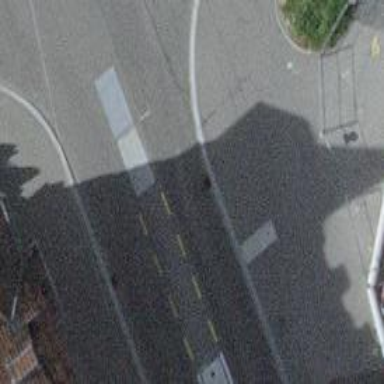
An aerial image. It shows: Tertiary road with asphalt surface. There is separate sidewalk and trolley wires above indicating trolleybus operation.